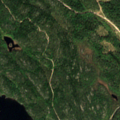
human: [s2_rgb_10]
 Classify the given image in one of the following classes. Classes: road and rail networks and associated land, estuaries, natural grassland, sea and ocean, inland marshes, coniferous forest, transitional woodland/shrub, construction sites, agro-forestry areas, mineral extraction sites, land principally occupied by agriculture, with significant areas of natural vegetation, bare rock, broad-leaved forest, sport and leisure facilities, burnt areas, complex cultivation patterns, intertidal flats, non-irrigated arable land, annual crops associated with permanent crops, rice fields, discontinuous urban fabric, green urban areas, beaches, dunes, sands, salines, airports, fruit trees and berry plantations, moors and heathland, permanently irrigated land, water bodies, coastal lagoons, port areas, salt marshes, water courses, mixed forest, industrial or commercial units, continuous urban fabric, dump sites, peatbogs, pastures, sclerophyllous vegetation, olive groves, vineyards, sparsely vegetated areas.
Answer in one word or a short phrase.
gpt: coniferous forest, mixed forest, water bodies